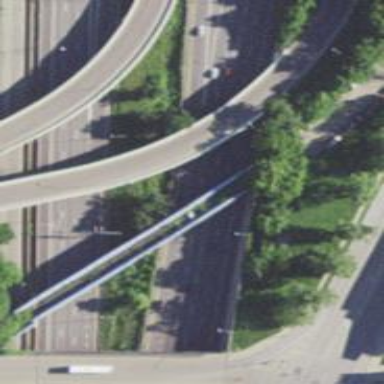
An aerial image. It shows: Motorway.